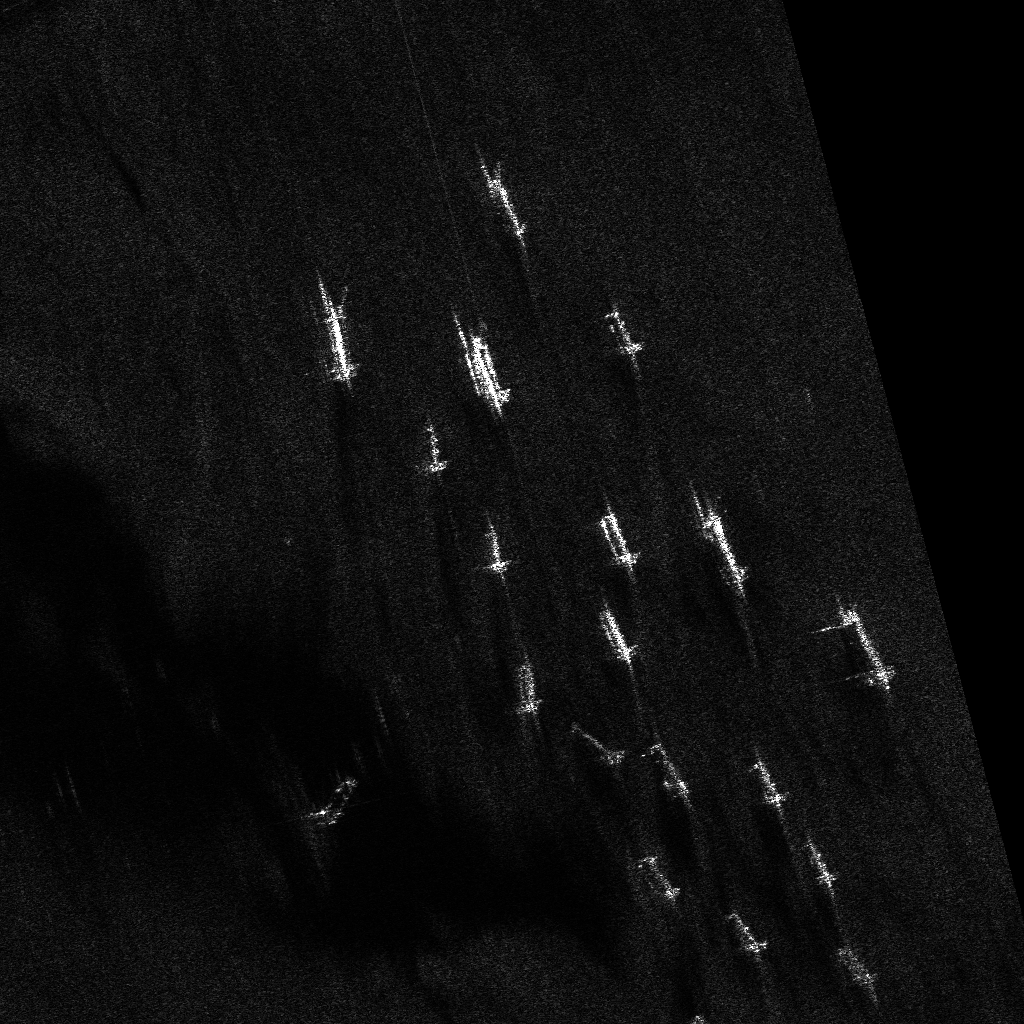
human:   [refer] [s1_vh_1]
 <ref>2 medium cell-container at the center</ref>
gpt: <box>[[26, 30, 38, 34, 76], [41, 34, 53, 38, 76]]</box>

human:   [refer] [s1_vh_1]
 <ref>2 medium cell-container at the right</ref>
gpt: <box>[[65, 51, 76, 55, 76], [79, 61, 89, 64, 67]]</box>

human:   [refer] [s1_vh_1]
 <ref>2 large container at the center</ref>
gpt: <box>[[45, 53, 51, 55, 72], [39, 42, 45, 44, 72]]</box>

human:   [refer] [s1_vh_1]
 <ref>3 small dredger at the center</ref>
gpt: <box>[[57, 31, 63, 34, 72], [56, 51, 63, 53, 72], [48, 65, 54, 68, 84]]</box>

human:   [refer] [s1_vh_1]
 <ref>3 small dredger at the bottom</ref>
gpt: <box>[[31, 74, 34, 81, 35], [61, 84, 68, 87, 54], [62, 73, 68, 76, 54]]</box>

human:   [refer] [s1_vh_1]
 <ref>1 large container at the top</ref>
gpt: <box>[[45, 18, 53, 21, 66]]</box>

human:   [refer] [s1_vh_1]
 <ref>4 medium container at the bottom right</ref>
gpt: <box>[[71, 76, 78, 78, 66], [76, 83, 83, 85, 66], [80, 94, 87, 96, 57], [69, 90, 75, 92, 57]]</box>